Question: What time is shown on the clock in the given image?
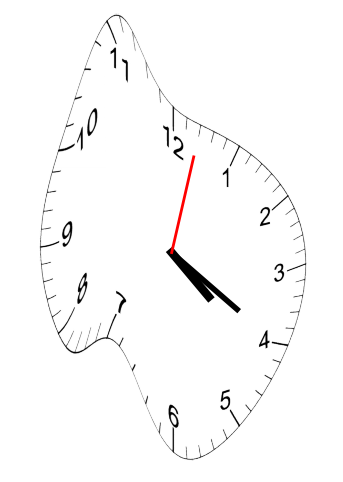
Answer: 04:20:02